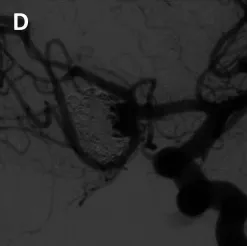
Patient #8. A repeat coil embolization was performed, leaving a neck residual to preserve the Acomm [(D) post re-coiling angiogram demonstrating a neck residual and patent Acomm.
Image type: radiology (ct)